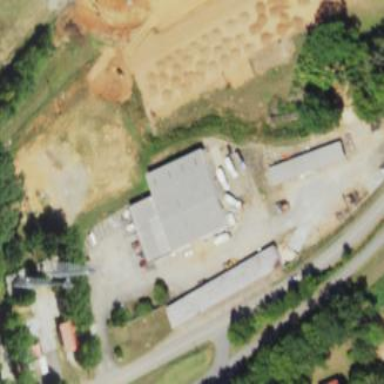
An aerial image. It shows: Commercial building.